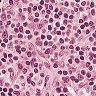
Metastatic tissue present: no